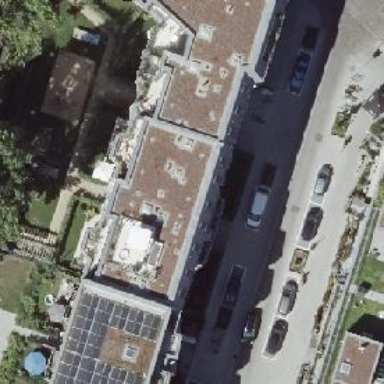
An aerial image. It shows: Apartment building with double saltbox roof shape.